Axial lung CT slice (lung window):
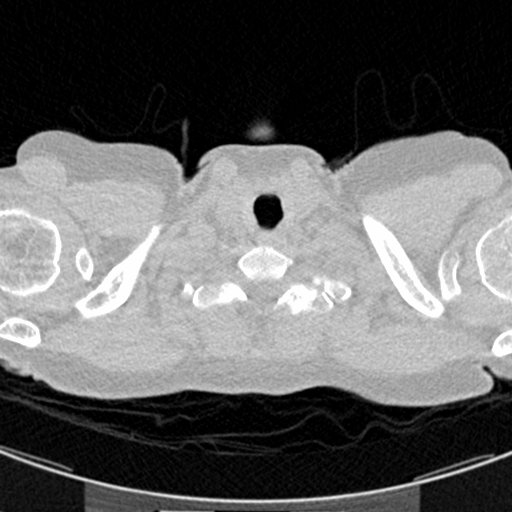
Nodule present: no